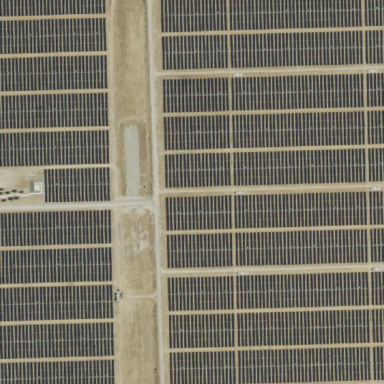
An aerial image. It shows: Solar power plant.